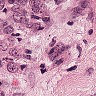
Metastatic tissue present: yes